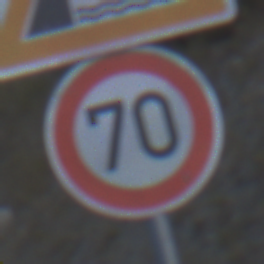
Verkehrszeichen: Geschwindigkeit70
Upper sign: Ufer
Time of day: SunriseSunset
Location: Outdoor (RoadRail)
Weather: Clear
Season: NotSpecified
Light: Natural